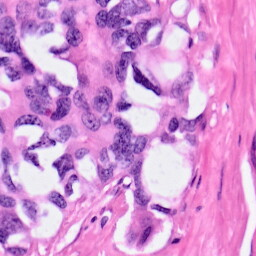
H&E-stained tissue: Pancreatic